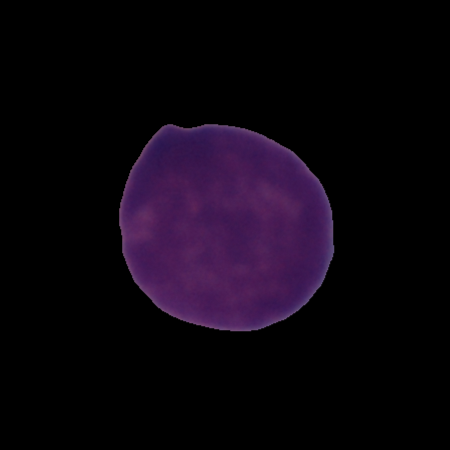
Label: cancer